Question: I have stored an audio file in the resources folder of my application but when I use the below path I get a file no found exception.
Can someone explain if this is the correct way to reference a file in resources or if I need to set the path differently?
This is the code that take the audio file as a parameter:
'''
SoundPlayer player = new SoundPlayer("Resources/Audio/punchSound.wav");
player.Load();
player.Play();
'''

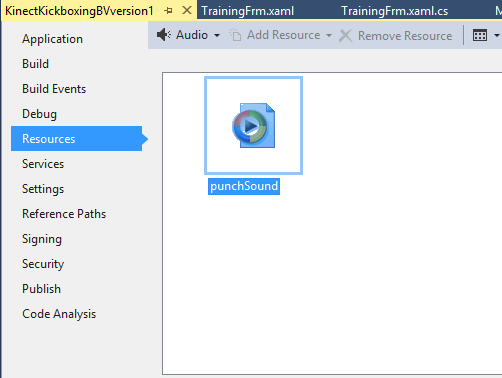
Answer: You can use resource string:
'''
var music = Properties.Resources.punchSound;
'''
And then use SoundPlayer like this:
'''
var player = new SoundPlayer(new MemoryStream(music));
'''